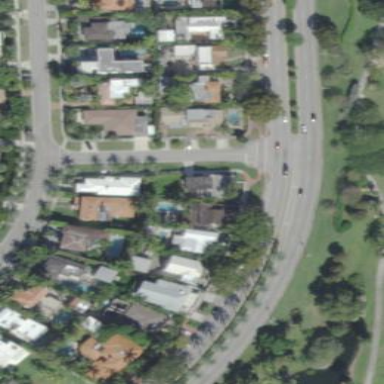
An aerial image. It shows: Feature for traffic calming is present.